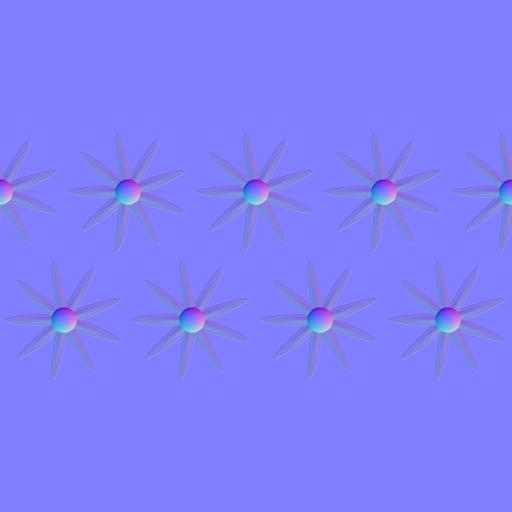
christmas tree ornament holidays